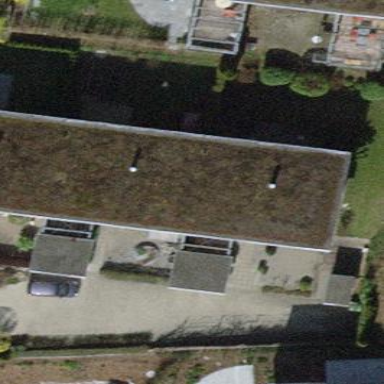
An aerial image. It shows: Terrace building.